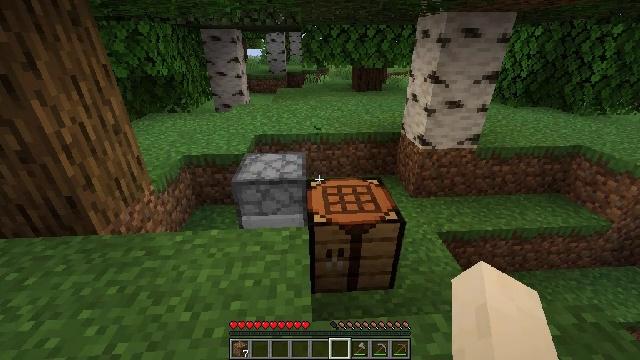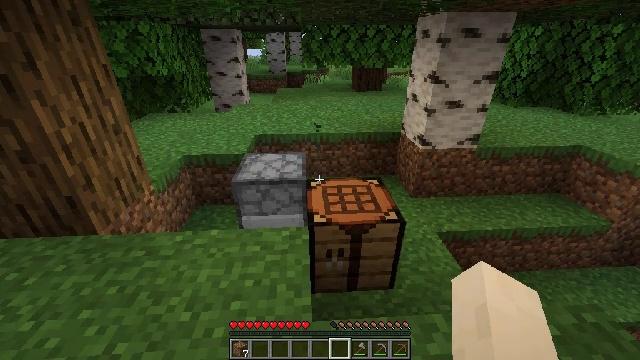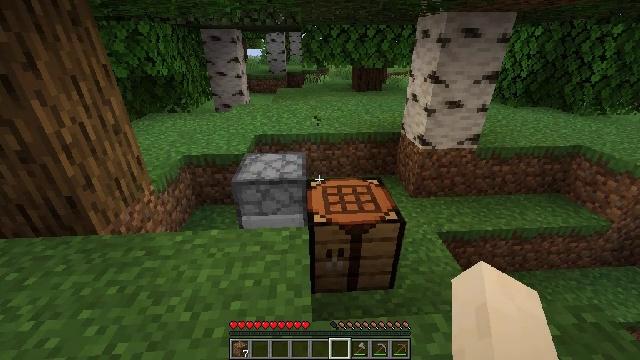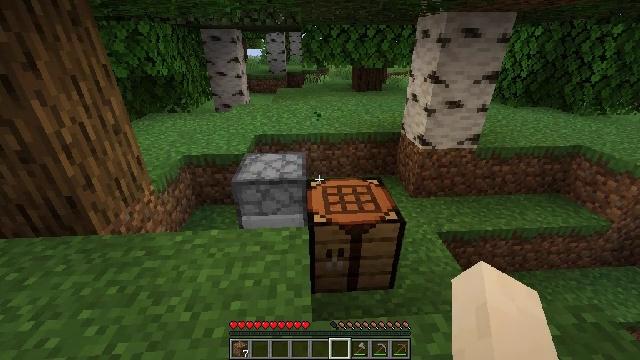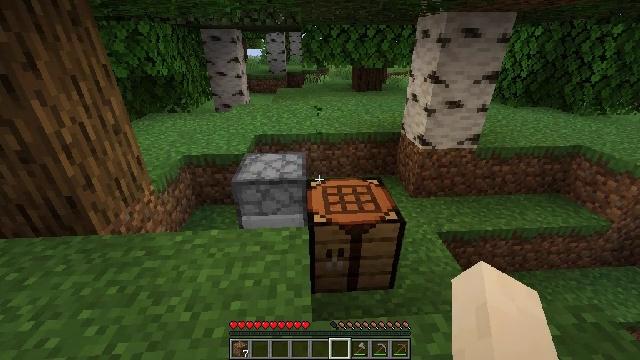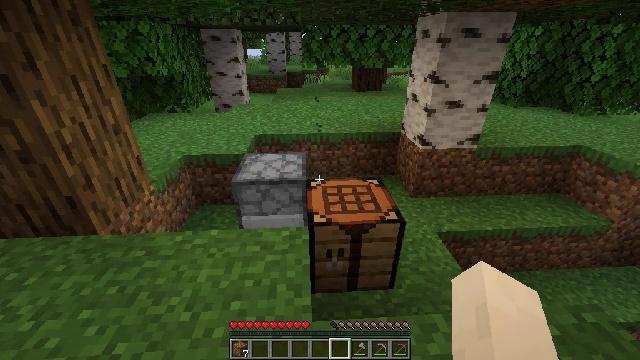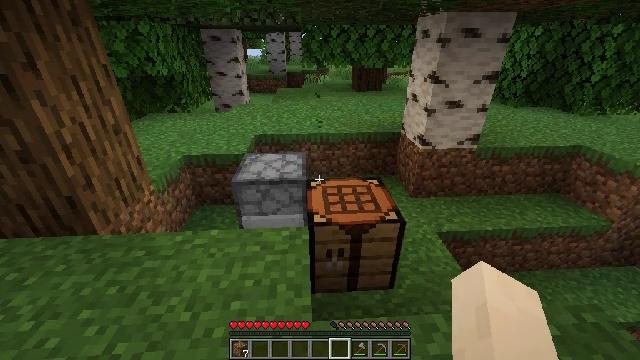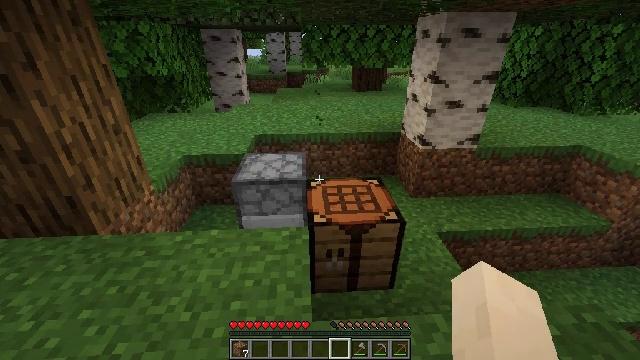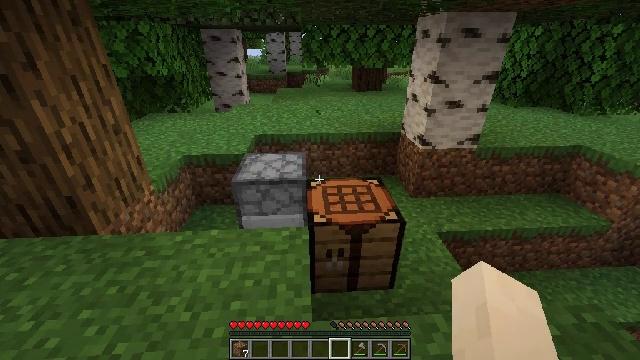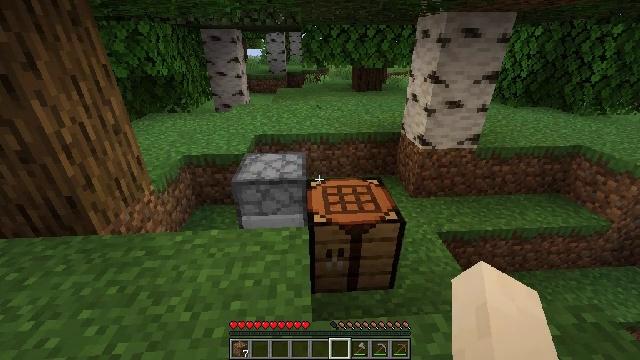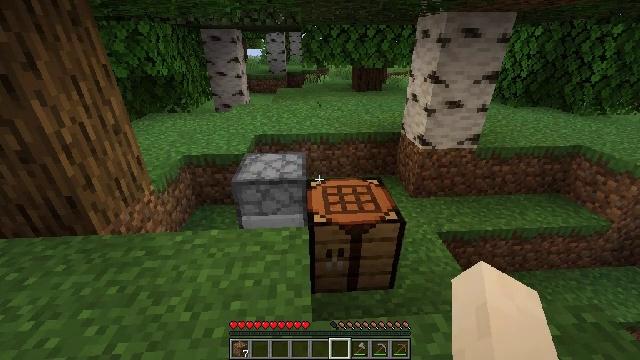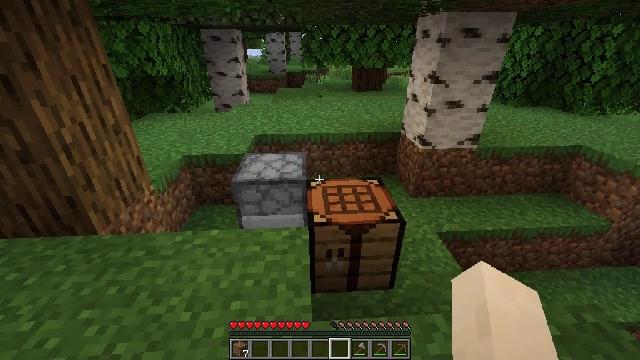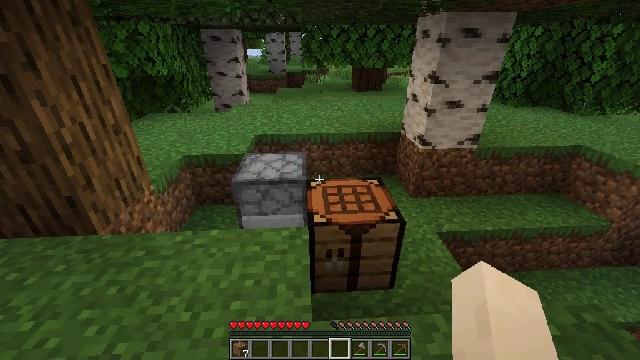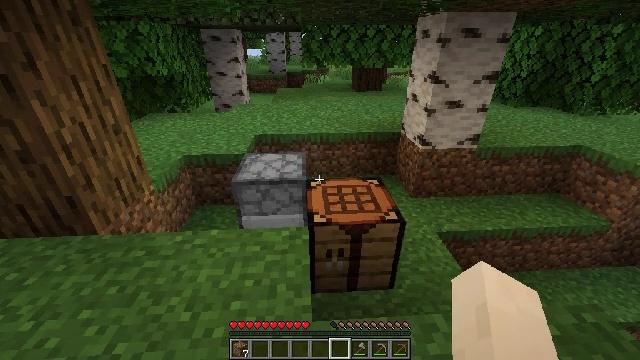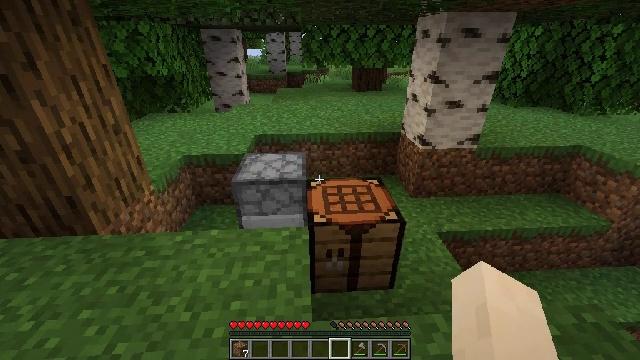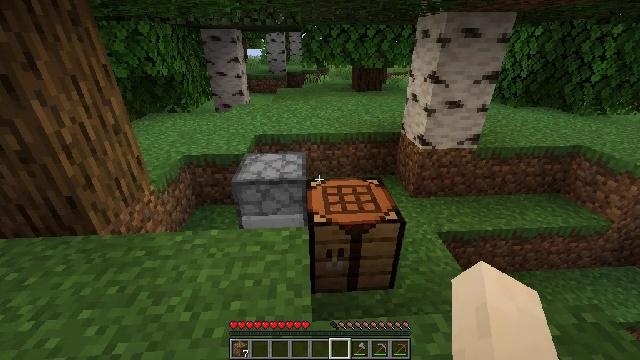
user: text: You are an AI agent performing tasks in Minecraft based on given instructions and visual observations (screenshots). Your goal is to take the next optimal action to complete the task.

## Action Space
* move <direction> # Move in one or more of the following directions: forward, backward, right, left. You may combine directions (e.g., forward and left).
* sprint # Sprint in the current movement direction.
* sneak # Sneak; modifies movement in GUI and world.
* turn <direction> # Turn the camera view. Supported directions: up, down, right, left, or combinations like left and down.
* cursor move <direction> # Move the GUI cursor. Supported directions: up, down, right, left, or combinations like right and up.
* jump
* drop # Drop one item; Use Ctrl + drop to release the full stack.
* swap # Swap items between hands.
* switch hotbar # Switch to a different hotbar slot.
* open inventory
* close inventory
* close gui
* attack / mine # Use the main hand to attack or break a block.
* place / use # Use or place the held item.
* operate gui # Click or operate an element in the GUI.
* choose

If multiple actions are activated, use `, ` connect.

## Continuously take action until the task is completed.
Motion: motion action
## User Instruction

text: Craft charcoal in a furnace.
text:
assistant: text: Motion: no_op
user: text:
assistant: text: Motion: no_op
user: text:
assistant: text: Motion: no_op
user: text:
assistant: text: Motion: no_op
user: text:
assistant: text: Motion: no_op
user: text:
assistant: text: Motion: no_op
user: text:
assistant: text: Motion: no_op
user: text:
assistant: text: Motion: no_op
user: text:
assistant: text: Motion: no_op
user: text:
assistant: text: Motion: no_op
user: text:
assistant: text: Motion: no_op
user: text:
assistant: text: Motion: no_op
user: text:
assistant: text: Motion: no_op
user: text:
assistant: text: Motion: no_op
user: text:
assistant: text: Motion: no_op
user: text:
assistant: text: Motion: no_op
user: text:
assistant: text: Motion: no_op
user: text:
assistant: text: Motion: no_op
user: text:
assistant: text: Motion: no_op
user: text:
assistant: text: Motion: no_op
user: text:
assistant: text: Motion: no_op
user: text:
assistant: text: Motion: no_op
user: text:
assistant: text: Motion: no_op
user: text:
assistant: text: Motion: no_op
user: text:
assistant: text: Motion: no_op
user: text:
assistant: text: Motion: no_op
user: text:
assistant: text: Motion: no_op
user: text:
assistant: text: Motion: no_op
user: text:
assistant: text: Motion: no_op
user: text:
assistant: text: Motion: no_op